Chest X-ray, AP view. Patient: 71 years old, sex M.
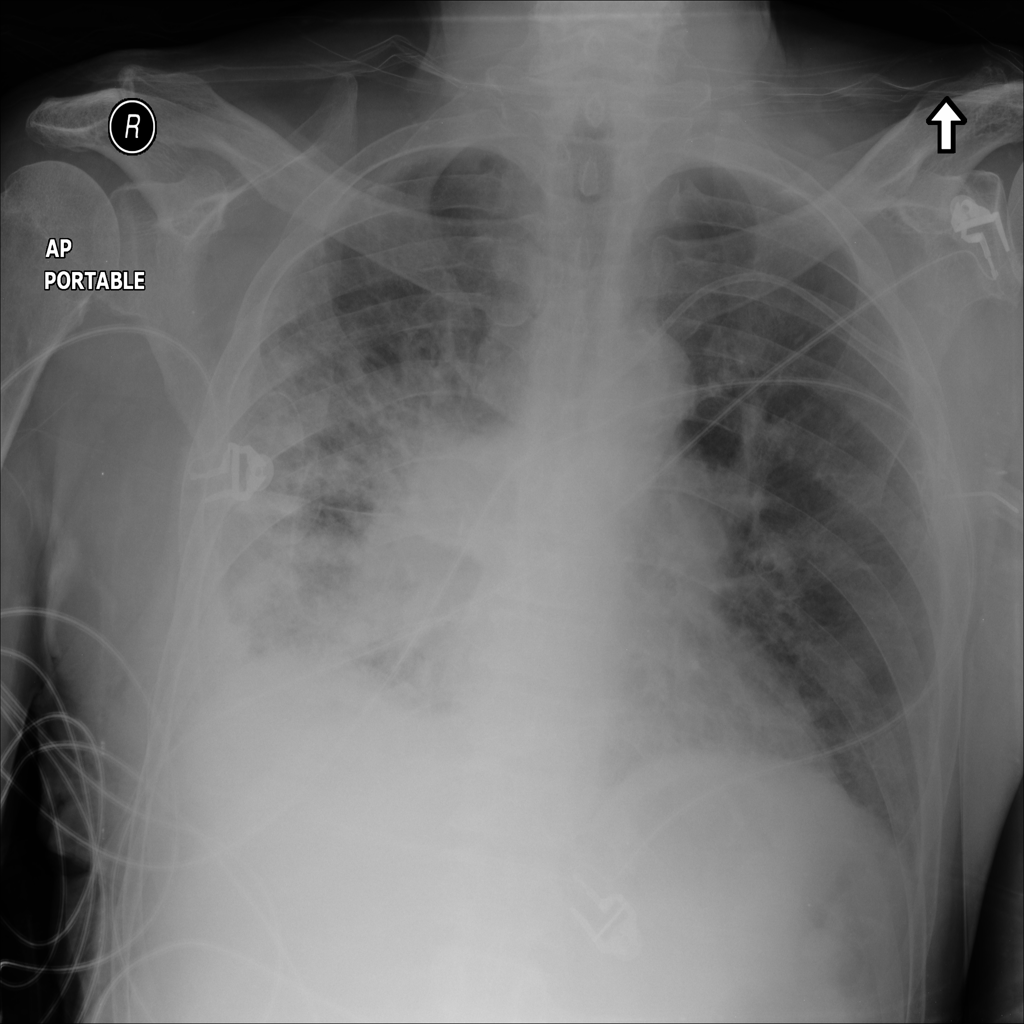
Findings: Effusion, Infiltration, Mass